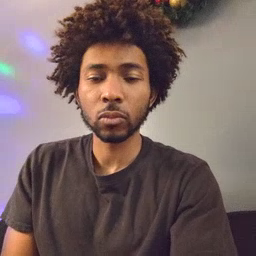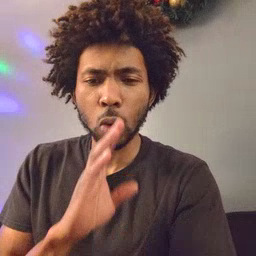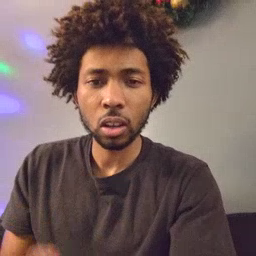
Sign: quiet